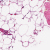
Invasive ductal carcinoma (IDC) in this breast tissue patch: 0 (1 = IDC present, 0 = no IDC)